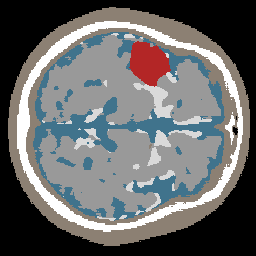
Label: lesion